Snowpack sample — Buffalo Mountain, Silverthorne, Colorado, USA (1/25/25, 10:11 AM MST)
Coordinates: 39.6222, -106.1139
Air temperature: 22 °F
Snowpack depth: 110 cm
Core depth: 40 cm
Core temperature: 46.4 °F
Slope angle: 12°, slope face: 102°
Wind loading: high
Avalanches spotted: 0
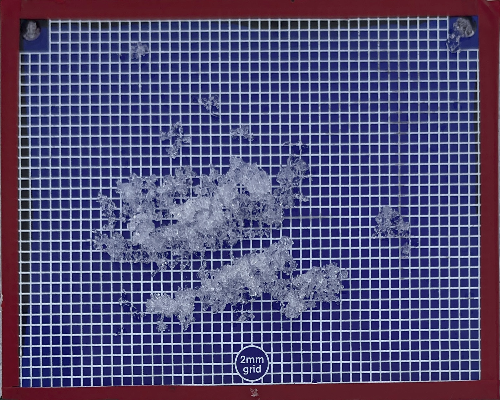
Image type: profile
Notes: No avalanches nearby, collected on the outskirts of a fire break 15 meters from the treeline, on way to Buffalo and Red Mountain